Question: I currently have each row providing a sum for "Total Score". Then, I have the "Placing" column to rank.
I am having an issue when there is a "0" for a score, my rank will show "1". A simple solution is to delete my sum for those rows, but I want the sum to remain as is because the scoring portion of the excel sheet will be protected.
I would like the Placing to be blank or show "0" when there is a total score of "0".
- '=RANK(O22,$O$9:$O$58,1)'- '=IF(V22>15,"16",V22)'
Your time and help is greatly appreciated!

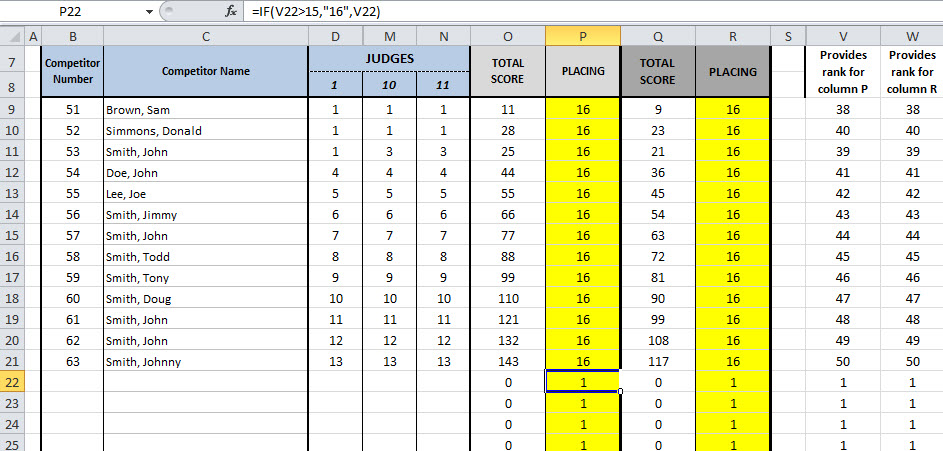
Answer: Would this work for you?
'''
=MAX(0,RANK(O22,$O$9:$O$58, 1)-COUNTIF(O:O,0))
'''
It'll prevent the "0s" from going negative, and leave them displayed as 0's. You could leave the MAX off, however, they'll display as negatives then. Either way ..
Alternately, if you can not show "0", but leave the cell blank, it won't consider it in the RANK function.